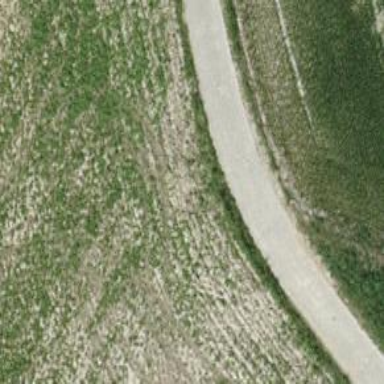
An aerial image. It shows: Well-maintained track road with grade 1 tracktype.